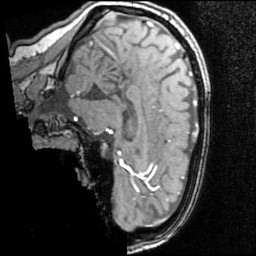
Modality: angio
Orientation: sagittal
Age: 24
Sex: female
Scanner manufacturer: siemens
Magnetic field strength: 3 T
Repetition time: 0.025 s
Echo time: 0.00334 s